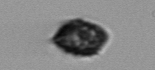
Label: Kryptoperidinium_triquetrum